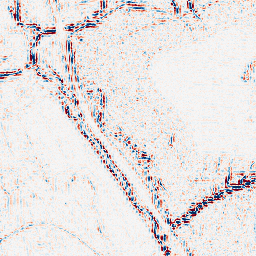
Category: wavelet
Decomposition family: wavelet_reverse_biorthogonal
Decomposition parameters: wavelet: rbio1.3
level: 2
Upsampling method: quadratic
Upsampling parameters: scale: 2
Upsampling scale: 2